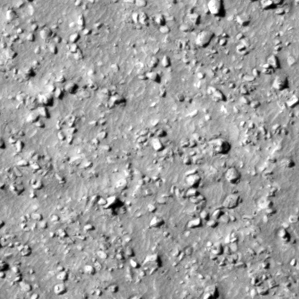
Label: non_frost